Question: I'm trying to custom style a checkbox in a form using '-webkit-appearance: none;' so I get full control.
The problem is that I can't seem to get it to line up with labels like the other text fields, even though it's got the same height, margins, padding, etc. It looks like this:
<URL>
So why does the checkbox not align like the text fields do? The checkbox seems to align it's bottom with the label, where the text fields aligns their middles with the label.

'''
label {
display: inline-block;
width: 80px;
height: 34px;
}
input[type=text], input[type=checkbox] {
-webkit-appearance: none;
border: 1px solid red;
width: 200px;
height: 34px;
margin: 0;
padding: 0;
}
input[type=checkbox] {
width: 34px; /* make it square */
}
input[type=checkbox]:checked {
background: green;
}
'''
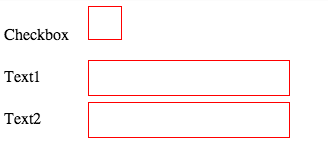
Answer: Add: 'vertical-align: middle;' to your checkbox styling. Here's <URL>.
Also, keep in mind that styling checkboxes is not very cross-browser compatible. Firefox doesn't let you easily reset the appearance. You can add '-moz-appearance: none', but that won't get rid of everything. You're probably better off styling a label that toggles the checkbox and hiding the actual input element.